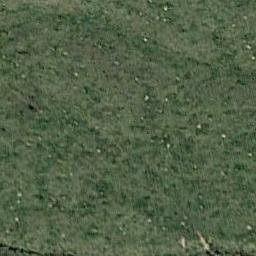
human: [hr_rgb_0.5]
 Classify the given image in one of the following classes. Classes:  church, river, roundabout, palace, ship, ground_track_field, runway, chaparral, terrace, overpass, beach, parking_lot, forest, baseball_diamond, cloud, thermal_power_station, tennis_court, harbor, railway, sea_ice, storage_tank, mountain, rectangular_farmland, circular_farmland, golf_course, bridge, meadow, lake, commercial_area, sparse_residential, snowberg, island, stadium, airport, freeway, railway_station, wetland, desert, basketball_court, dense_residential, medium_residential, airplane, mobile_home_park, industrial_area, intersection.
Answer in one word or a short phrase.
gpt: meadow